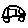
Label: car